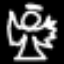
Label: angel